Question: Can someone tell me how to get a document share sheet like dropbox has?
I tried UIDocumentInterActionController and UIActivityController but don't know how to add the "Open-in..." button.
It looks like this:

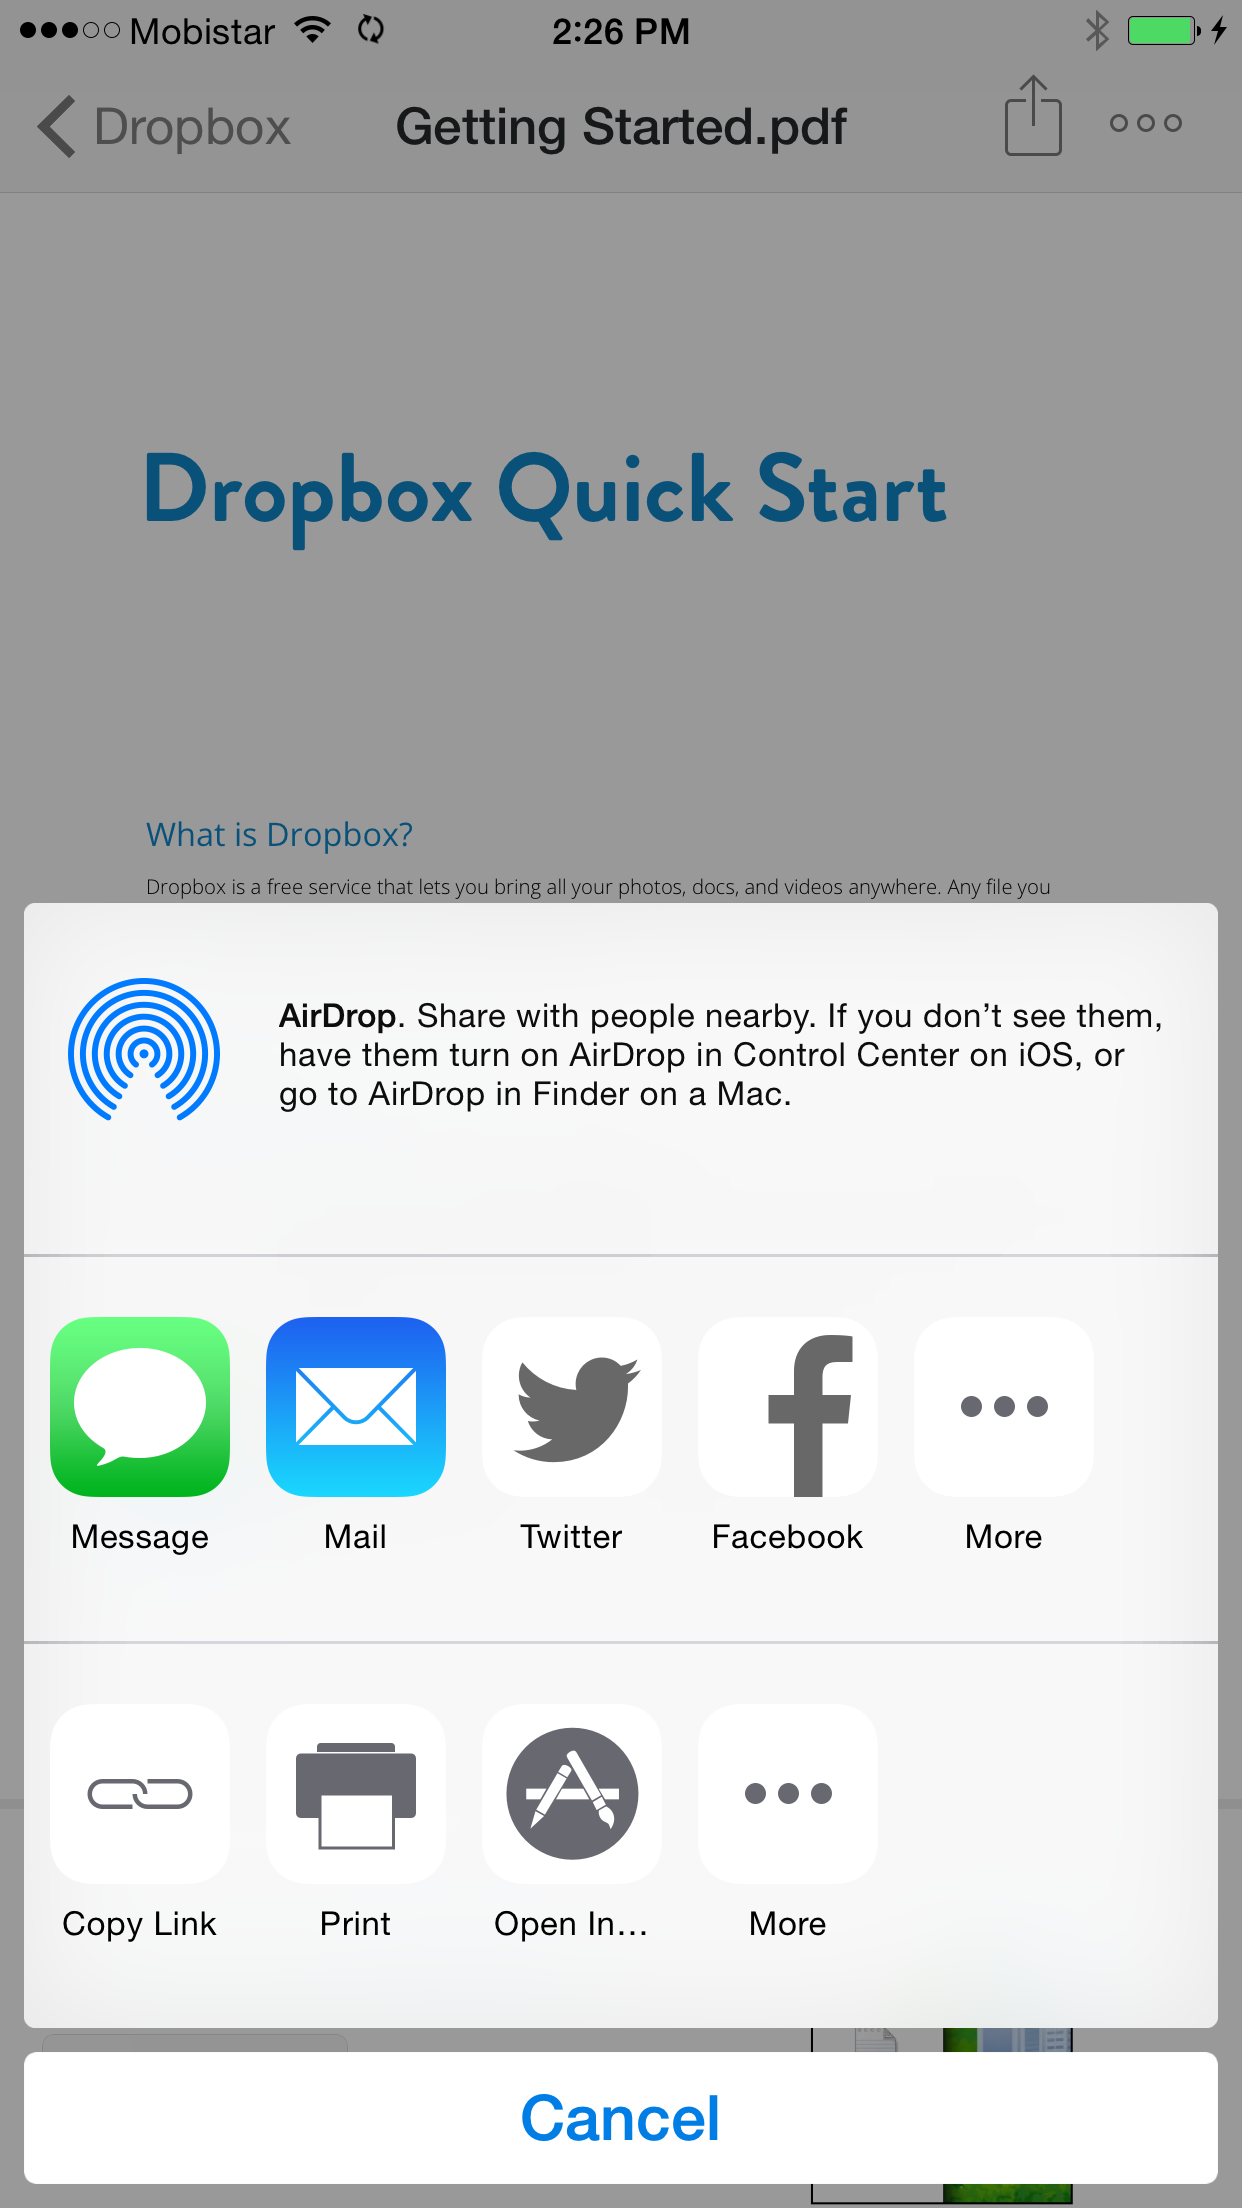
Answer: The "Open In..." seems to be a custom (thus presented by an ), which simply presents a when selected.